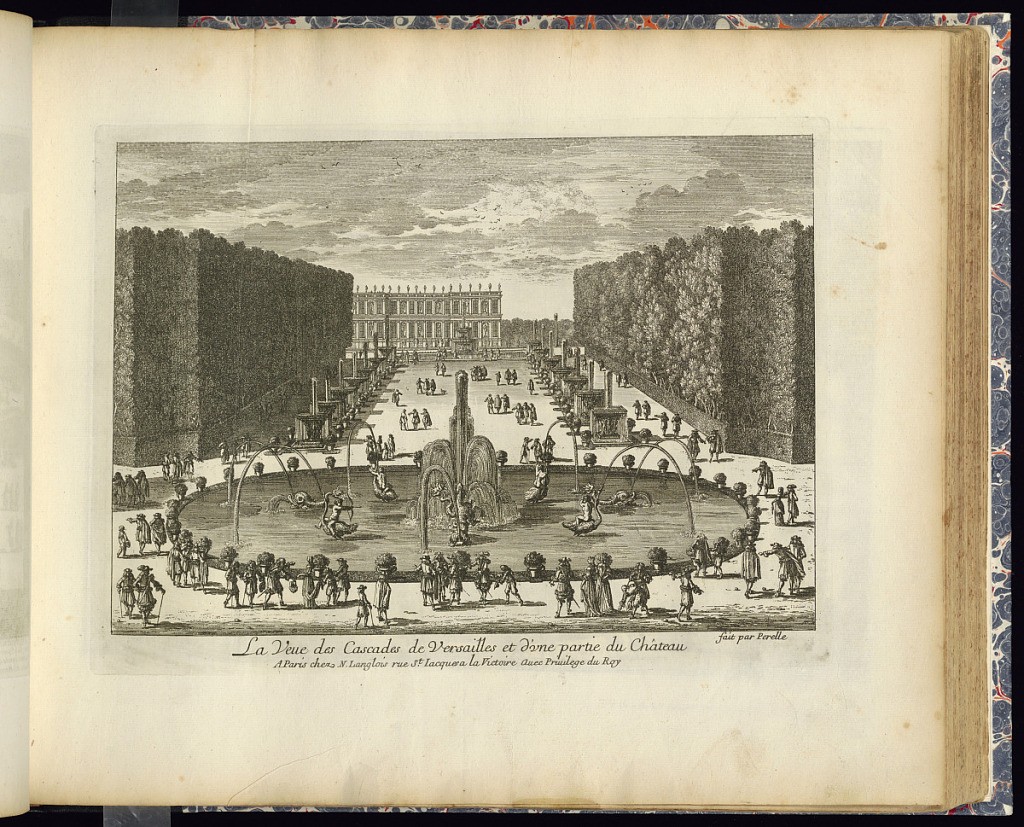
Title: La Veue des Cascades de Versailles et d’une partie du Château
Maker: Adam Perelle, French, 1638 – 1695
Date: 1670–1703
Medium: Etching on laid paper
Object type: Print
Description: View of a fountain within the formal gardens at Versailles. The fountain within a circular basin features sculptural group of dolphins and putti on swans or long-necked birds. A path beyond framed by rows of smaller fountains and potted plants with bosquets (groves) on either side. Another large fountain and basin in the background with a view of the palace beyond. Figures (courtiers) throughout the grounds. The plate is titled and signed.